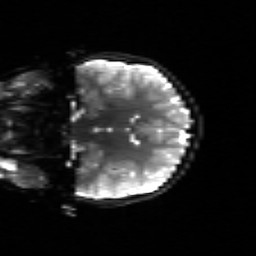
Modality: sbref
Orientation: coronal
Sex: male
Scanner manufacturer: siemens
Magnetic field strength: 3 T
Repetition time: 5 s
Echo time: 0.071 s